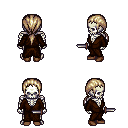
a pixel art fantasy rpg character, male body template, skeleton, brown robe, gold greaves, white blonde ponytail hairstyle, brown shoes, dagger, four views (front, back, left, right), 2x2 character sprite sheet, small pixel art, hard edges, no anti-aliasing